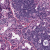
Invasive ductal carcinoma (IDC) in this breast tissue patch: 0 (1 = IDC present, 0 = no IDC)